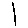
Label: line